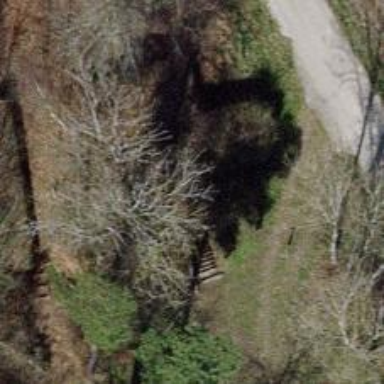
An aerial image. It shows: Road with steps.